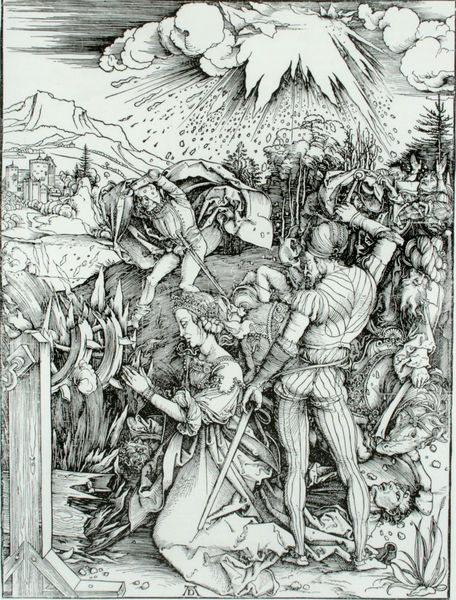
Titel: Die Marter der heiligen Katharina
Künstler: Albrecht Dürer
Institution: (Seriendruck)
Schlagwörter: baum, berg, feuer, gewitter, himmel, mann, umhang, weiß, wolken, bäume, landschaft, menschen, stadt, bewegung, frau, frisur, grau, handschuh, holz, kleid, rücken, schwarz, dame, schloss, wolke, hose, arm, falten, hinrichtung, leiche, stehen, tod, tot, herr, signatur, erde, sonne, boden, pflanze, diadem, pferd, räder, chaos, hufe, holzschnitt, man, berge, gebirge, kette, dorf, speichen, rad, wagen, wagenrad, tannen, katastrophe, krieg, sturm, homme, gestreift, scheide, ortschaft, regen, stadtansicht, strümpfe, schild, village, burg, blitze, explosion, flammen, strahlen, vulkan, winde, rückenfigur, druck, lithographie, monogramm, schraffur, radierung, stich, blanc, noir, schwert, knien, soldat, strafe, strahl, helm, tanne, beten, gebet, ritter, rüstung, zacken, springen, blitz, fegefeuer, hölle, flehen, knieend, mittelalter, wams, andacht, siedlung, erscheinung, ereignis, heilige, dürer, zeit, femme, gravure, lumière, mort, prière, turban, schlagen, donner, arbre, bois, ciel, nature, tropfen, cheval, épée, bitten, ville, spindel, spinnen, spinnrad, montagne, hexe, hexen, incendie, costume, dessin, nuage, nuages, trait, chateau, rochers, arbres, katharina, albrecht, albrecht dürer, hände falten, pfanze, heiligendarstellung, folter, gefesselt, schützen, wolkew, crayon, flamme, miracle, scheiterhaufen, feu, soldats, paradis, durer, steinregen, tich, divin, forêt, dieu, schwertscheide, sainte, olken, bataille, noir et blanc, guerre, enfer, chevalier, betenb, catherine, estampe, feurregen, katherina, kniefigur, martyr, martyre, nois et blanc, sachutz, sainte catherine, schleudern, srucks, fumee, torture, bourreau, debout, uniforme, urknall, falmmen, morts, éclair, apocalypse, roue, flüchtender, peur, volcan, destruction, supplice, sapin, moyen-âge, felsen schwert, wolke feuer, noi, femme agenouillée, flammes, foudre, éclairs, agenouillée, chao, cassé, pillage, à genoux, erruption, meteorite, ecplosion, fuir, fuire, suplice